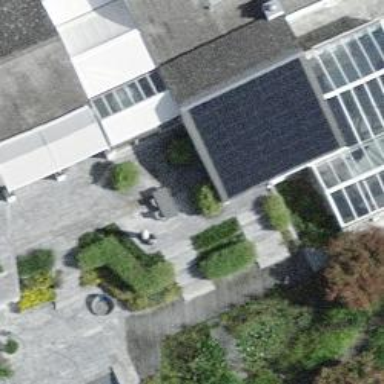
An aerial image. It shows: Solar power generator.